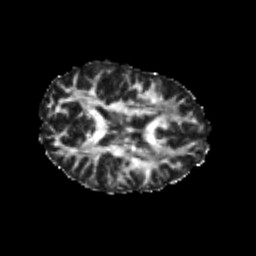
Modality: FA
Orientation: axial
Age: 24
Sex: female
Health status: healthy
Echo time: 0.074 s